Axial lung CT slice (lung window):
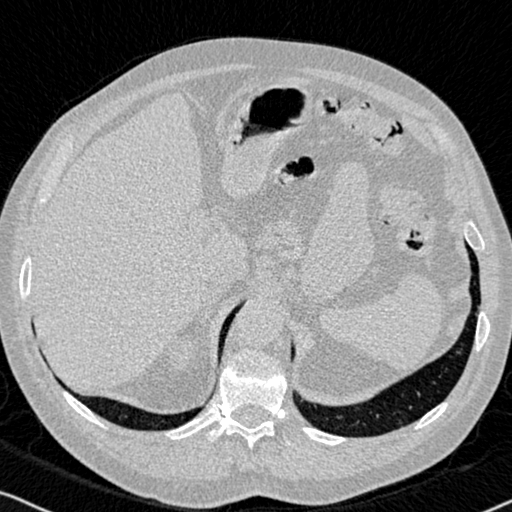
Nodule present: no